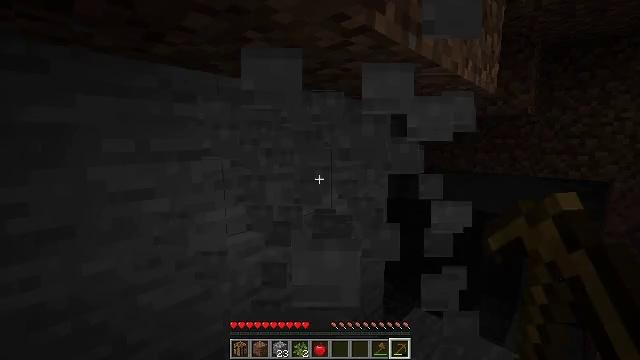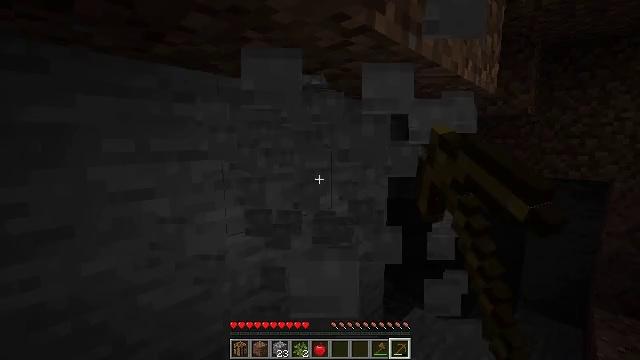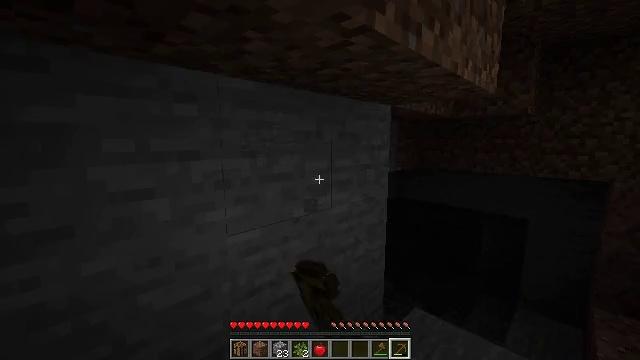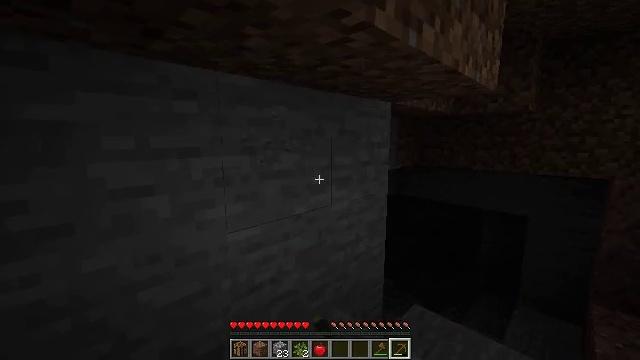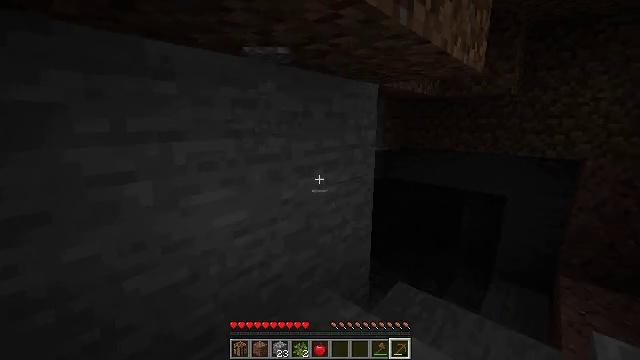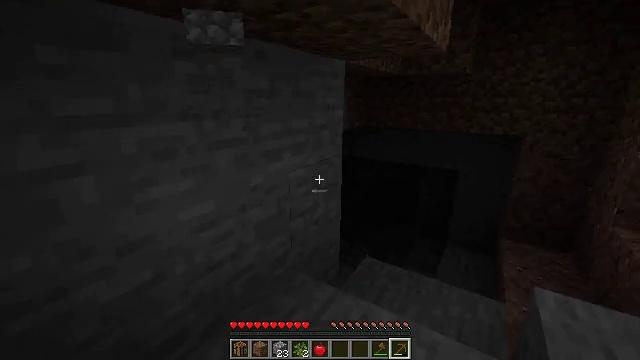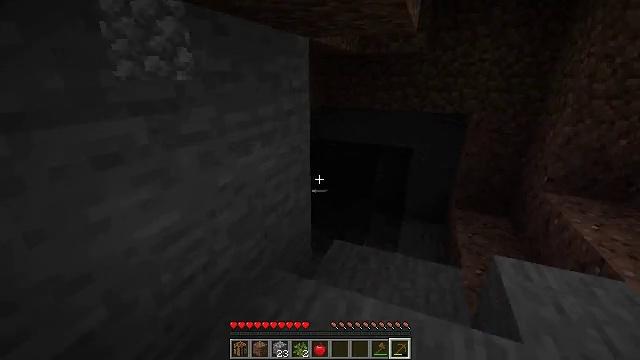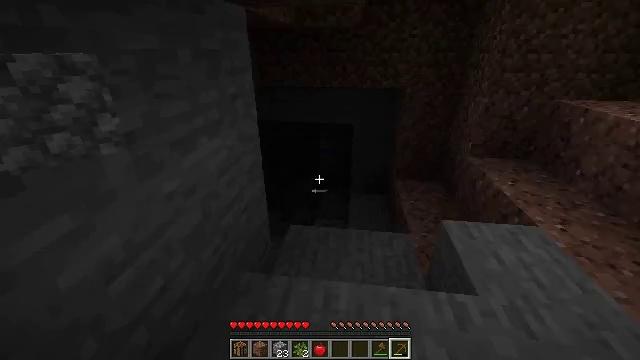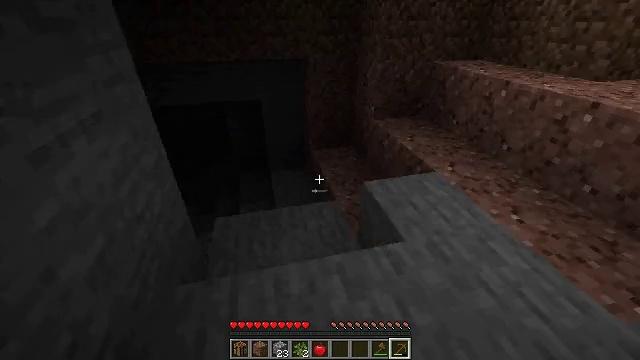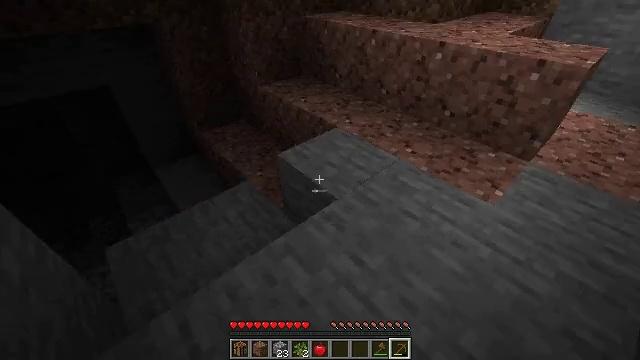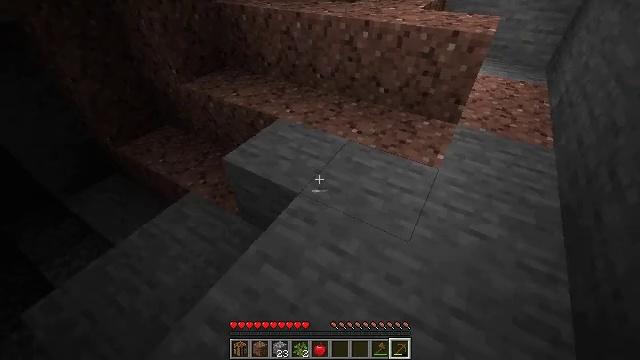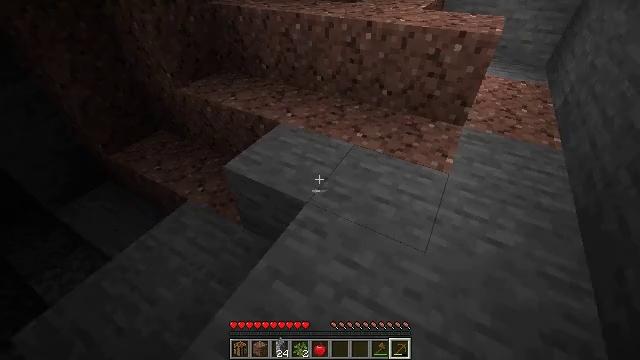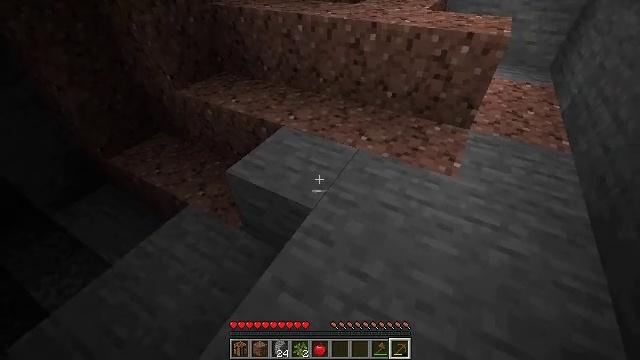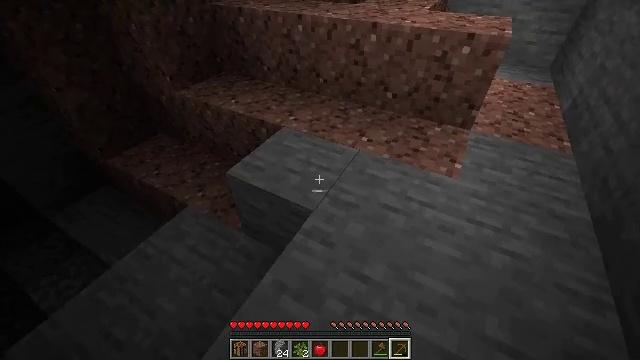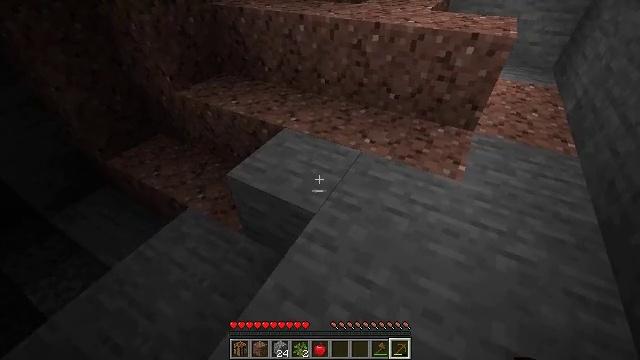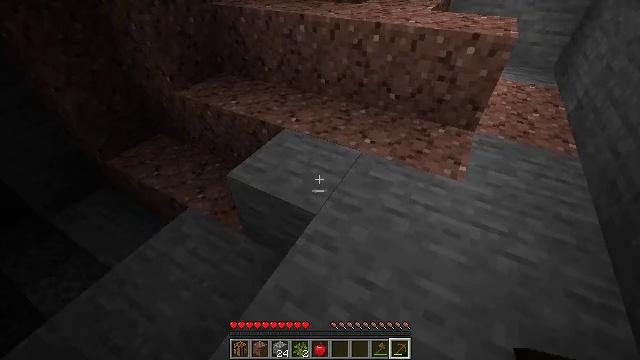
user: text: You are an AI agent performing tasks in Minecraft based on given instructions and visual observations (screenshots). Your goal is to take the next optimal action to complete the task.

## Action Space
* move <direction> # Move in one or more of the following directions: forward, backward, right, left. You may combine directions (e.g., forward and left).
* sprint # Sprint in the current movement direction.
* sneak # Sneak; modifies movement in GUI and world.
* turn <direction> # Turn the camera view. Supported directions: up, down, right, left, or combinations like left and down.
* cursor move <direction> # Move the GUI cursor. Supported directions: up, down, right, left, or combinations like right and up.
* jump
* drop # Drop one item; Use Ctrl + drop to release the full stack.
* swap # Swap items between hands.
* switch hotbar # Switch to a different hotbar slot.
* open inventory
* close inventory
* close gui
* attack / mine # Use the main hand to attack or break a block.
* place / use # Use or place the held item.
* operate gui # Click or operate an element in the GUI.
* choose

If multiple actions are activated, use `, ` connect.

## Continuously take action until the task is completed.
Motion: motion action
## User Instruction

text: Break the granite to collect it.
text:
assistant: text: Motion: attack / mine
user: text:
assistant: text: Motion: attack / mine
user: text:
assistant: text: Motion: attack / mine
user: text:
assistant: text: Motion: move forward and move left, turn right and down
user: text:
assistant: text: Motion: move forward and move left, turn right and down
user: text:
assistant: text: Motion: move forward and move left, turn right and down
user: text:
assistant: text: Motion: move forward and move left, turn right and down
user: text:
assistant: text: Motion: move forward and move left, turn right and down
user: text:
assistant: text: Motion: move forward and move left, turn right and down
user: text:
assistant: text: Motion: move forward and move left, turn right and down
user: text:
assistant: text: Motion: move forward, turn right
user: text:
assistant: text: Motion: no_op
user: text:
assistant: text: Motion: no_op
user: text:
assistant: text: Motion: no_op
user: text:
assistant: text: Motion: no_op
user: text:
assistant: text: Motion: no_op
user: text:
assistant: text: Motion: no_op
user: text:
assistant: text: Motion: no_op
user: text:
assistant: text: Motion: turn right
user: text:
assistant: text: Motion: turn right and up
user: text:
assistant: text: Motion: move forward, turn right and up
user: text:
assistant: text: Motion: move forward, turn right and up
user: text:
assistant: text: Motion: move forward, turn right and up
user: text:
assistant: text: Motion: move forward, turn up
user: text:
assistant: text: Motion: move forward, turn left and up
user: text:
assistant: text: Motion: move forward and move right, turn left and up
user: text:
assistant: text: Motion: move forward and move right, turn left
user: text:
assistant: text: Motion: move forward and move right, turn left
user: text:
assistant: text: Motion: move forward and move right, turn left
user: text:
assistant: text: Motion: move forward and move right, turn left and up